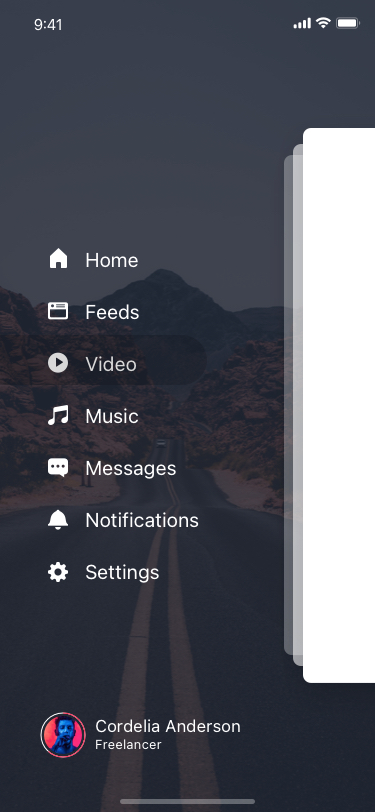
Text in this UI design:
Home
Feeds
Video
Music
Messages
Notifications
Settings

Cordelia Anderson
Freelancer